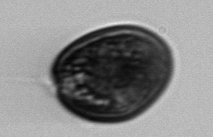
Label: Prorocentrum